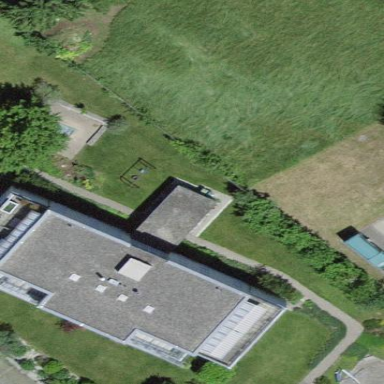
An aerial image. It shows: Flat-roofed apartment building.